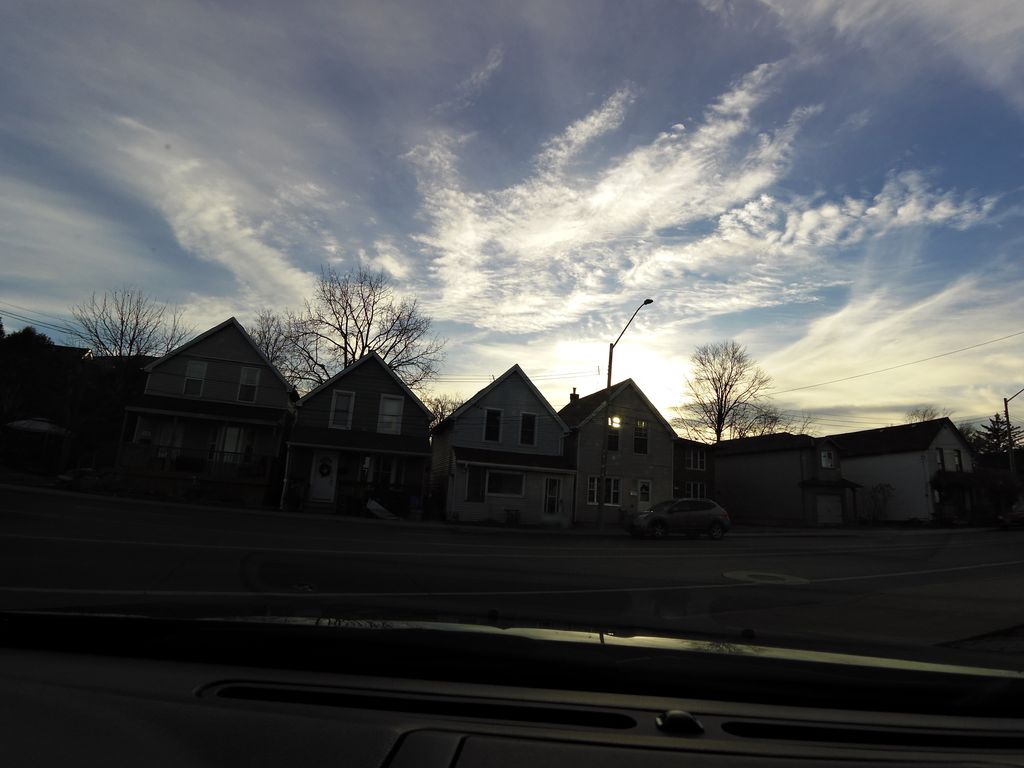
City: hamilton